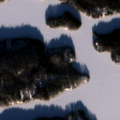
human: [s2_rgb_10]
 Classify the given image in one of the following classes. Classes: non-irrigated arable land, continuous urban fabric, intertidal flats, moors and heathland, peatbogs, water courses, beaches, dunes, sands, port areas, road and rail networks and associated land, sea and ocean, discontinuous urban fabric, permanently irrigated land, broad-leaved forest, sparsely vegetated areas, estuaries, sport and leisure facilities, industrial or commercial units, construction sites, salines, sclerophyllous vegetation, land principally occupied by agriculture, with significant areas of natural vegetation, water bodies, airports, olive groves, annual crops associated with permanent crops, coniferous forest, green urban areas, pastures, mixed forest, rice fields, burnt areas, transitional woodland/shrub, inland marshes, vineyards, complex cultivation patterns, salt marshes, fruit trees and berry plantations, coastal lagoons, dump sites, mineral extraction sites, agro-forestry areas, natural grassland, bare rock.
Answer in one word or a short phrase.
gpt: coniferous forest, mixed forest, water bodies